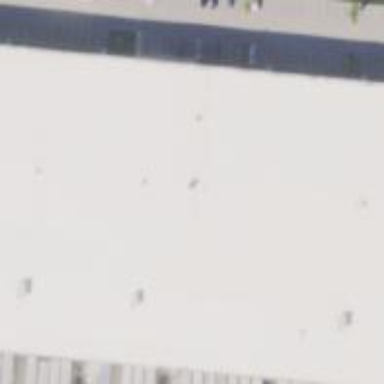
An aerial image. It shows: Warehouse.